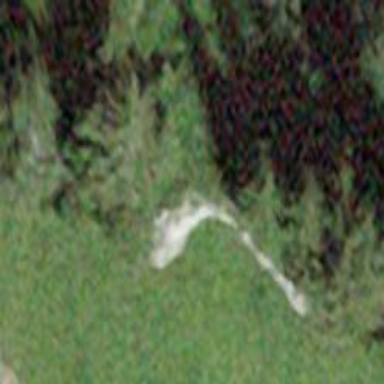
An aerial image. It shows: Forest area.